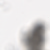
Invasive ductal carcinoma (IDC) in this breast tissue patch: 0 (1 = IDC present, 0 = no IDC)